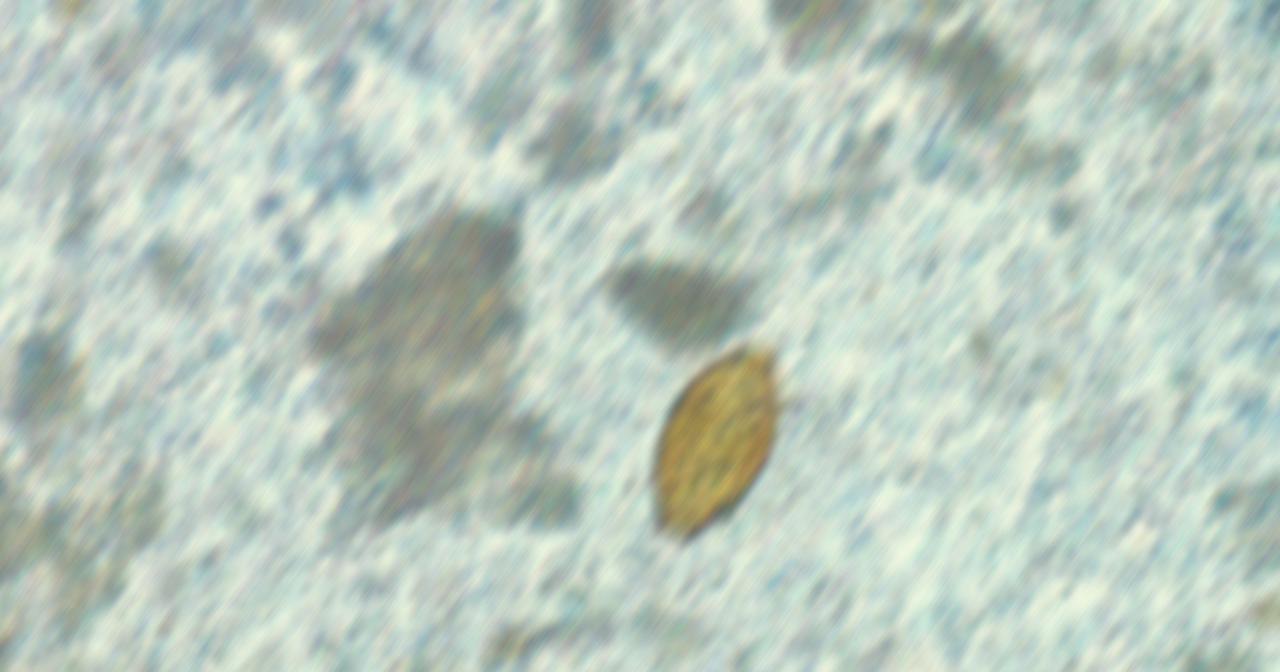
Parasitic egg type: Trichuris trichiura